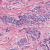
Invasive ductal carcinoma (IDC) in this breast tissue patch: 1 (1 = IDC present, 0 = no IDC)